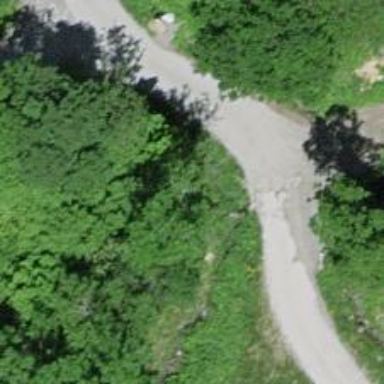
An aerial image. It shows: Culvert tunnel.